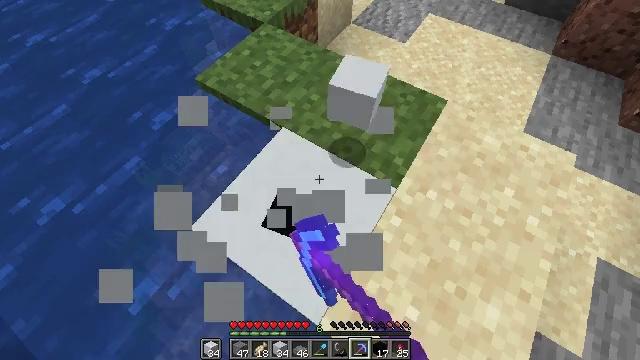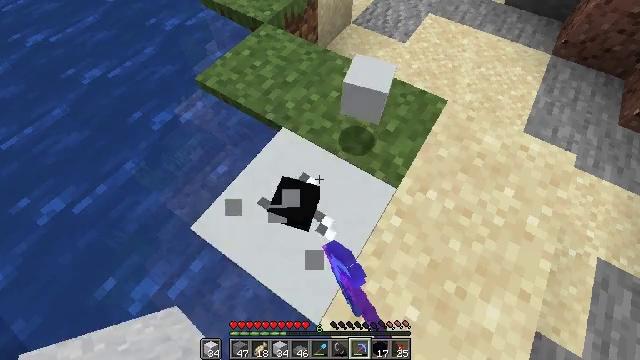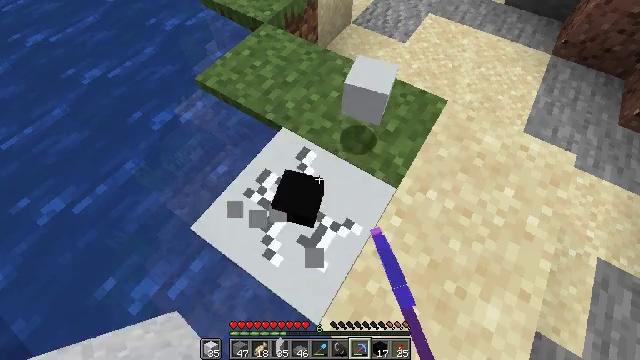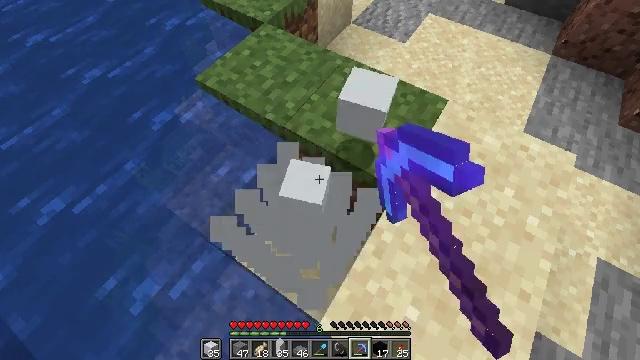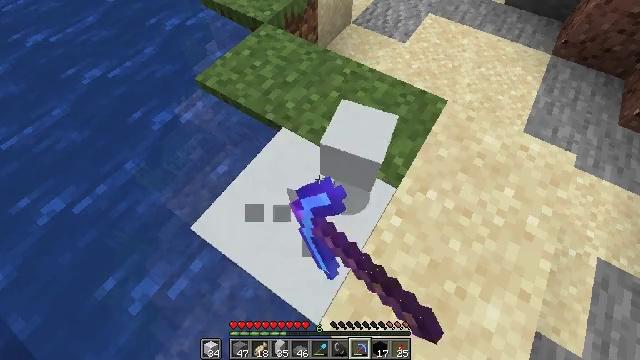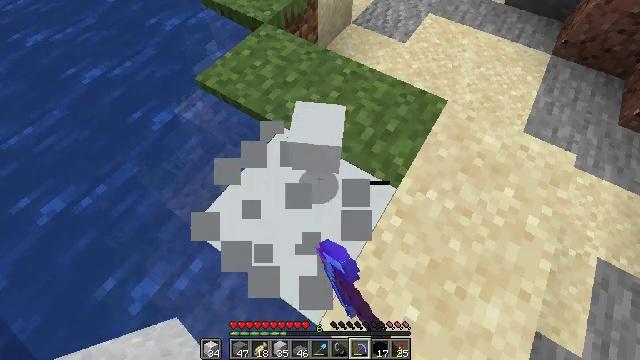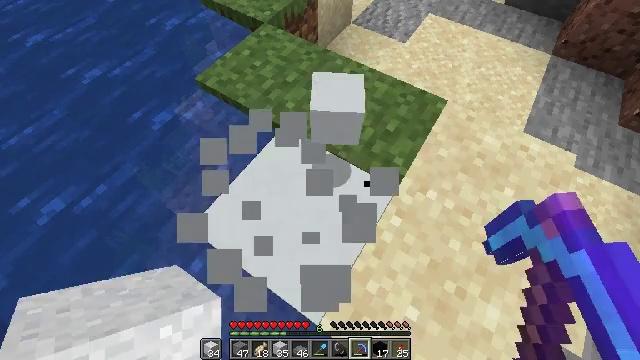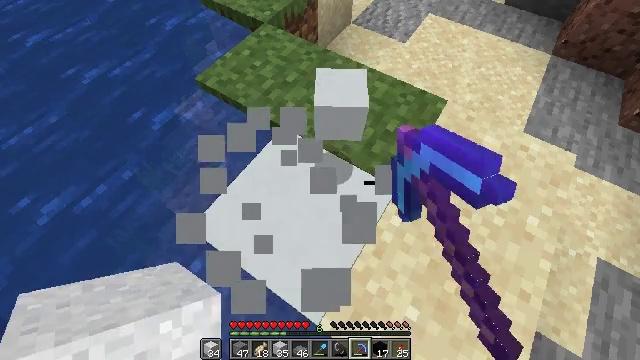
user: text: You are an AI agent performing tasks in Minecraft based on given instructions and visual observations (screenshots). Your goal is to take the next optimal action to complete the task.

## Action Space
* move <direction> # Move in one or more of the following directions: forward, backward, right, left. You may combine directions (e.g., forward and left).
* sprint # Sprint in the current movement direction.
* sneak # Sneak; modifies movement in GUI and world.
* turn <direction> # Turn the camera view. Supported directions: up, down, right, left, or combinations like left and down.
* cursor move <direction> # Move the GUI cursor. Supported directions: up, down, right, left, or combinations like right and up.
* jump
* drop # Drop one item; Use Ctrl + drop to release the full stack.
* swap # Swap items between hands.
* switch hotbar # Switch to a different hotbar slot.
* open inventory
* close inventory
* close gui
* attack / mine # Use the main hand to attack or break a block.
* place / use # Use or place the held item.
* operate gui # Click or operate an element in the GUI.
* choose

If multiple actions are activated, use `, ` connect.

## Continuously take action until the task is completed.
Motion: motion action
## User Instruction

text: Use tools to mine the white concrete.
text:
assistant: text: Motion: attack / mine and use / place
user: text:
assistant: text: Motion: attack / mine and use / place
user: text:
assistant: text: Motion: attack / mine and use / place
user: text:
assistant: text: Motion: attack / mine and use / place
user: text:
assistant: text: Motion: attack / mine and use / place
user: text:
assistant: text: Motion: attack / mine and use / place
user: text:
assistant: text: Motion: attack / mine and use / place
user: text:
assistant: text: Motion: attack / mine and use / place